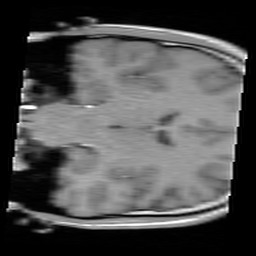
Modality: FLASH
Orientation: coronal
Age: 20
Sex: male
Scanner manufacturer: siemens
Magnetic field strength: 3 T
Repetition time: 0.245 s
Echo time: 0.0026 s